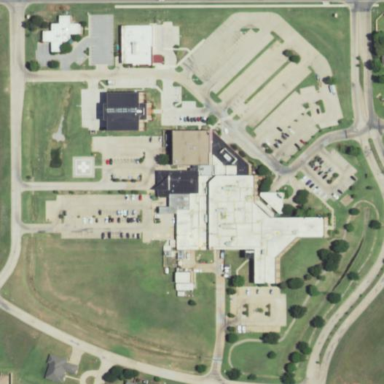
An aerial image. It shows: Hospital providing healthcare services.